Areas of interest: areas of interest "Park Square"
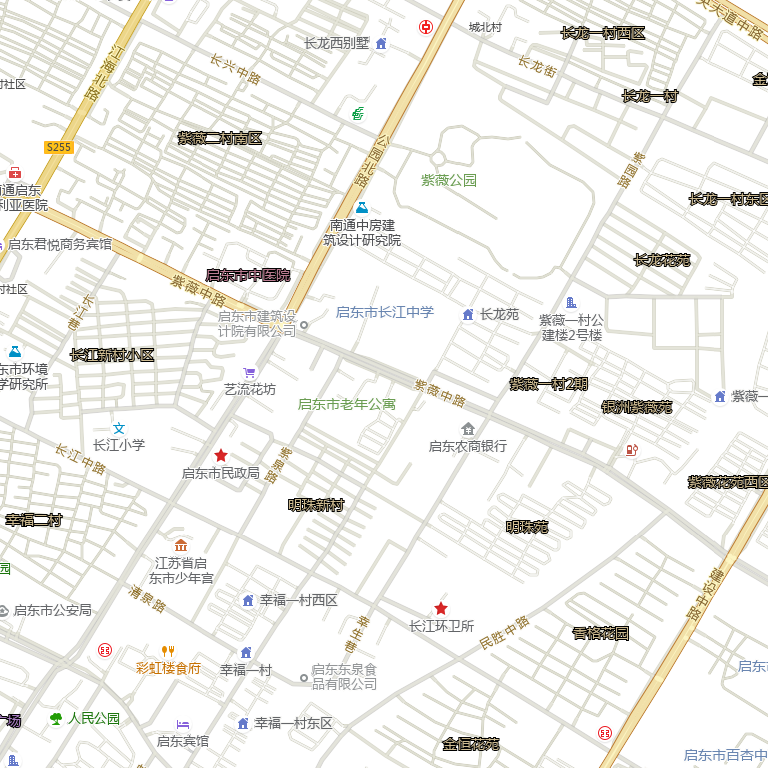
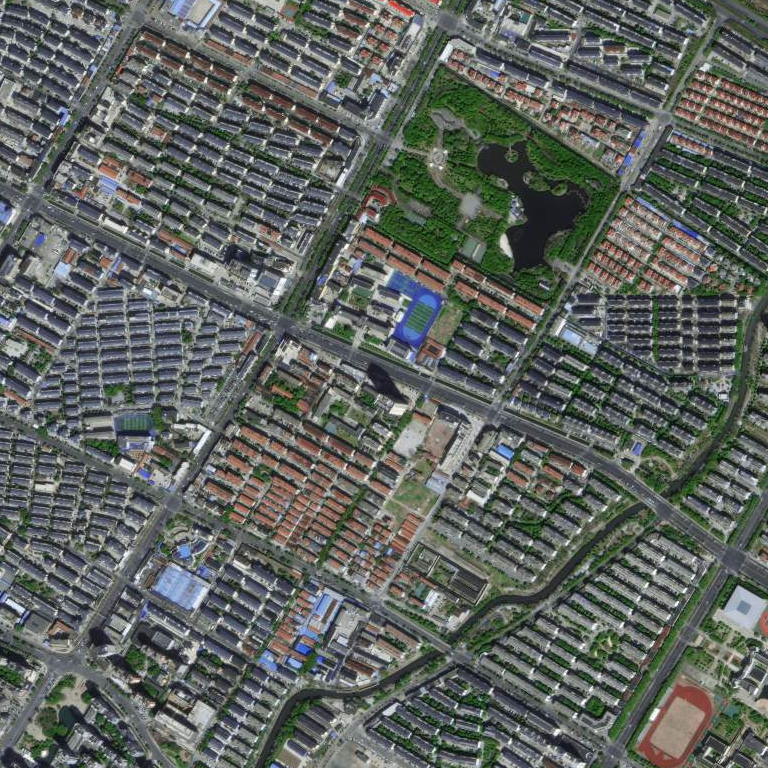